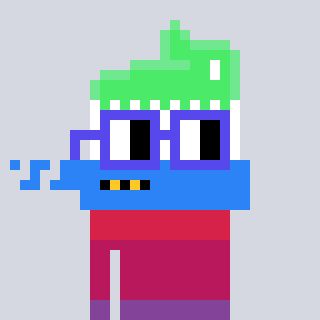
a pixel art character with square blue glasses, a toothbrush-shaped head and a hotbrown-colored body on a cool background